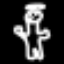
Label: angel